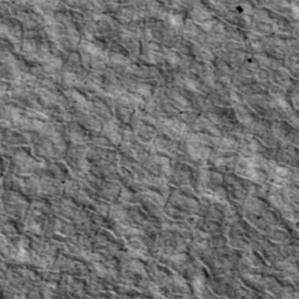
Label: non_frost